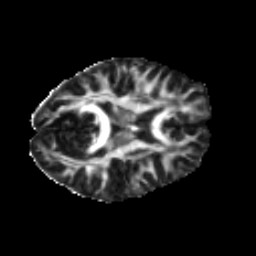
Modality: FA
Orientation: axial
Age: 41
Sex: female
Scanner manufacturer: ge
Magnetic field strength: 3 T
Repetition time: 7.8 s
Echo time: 0.0606 s